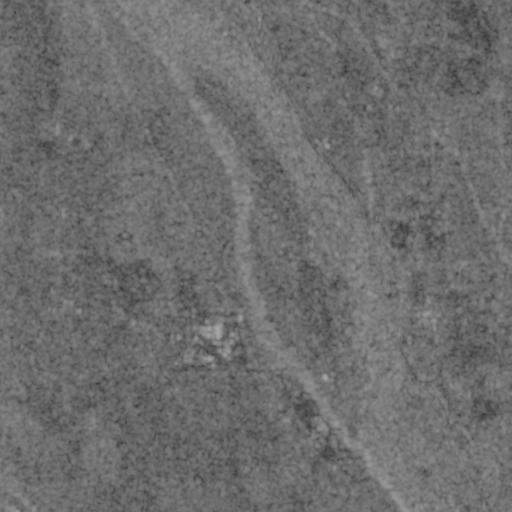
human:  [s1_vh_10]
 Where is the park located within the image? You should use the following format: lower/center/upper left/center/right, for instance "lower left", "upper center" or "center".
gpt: The park is located in the lower right of the image.
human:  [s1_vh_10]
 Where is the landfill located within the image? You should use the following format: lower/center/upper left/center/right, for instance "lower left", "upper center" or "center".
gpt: There is no landfill in the image.

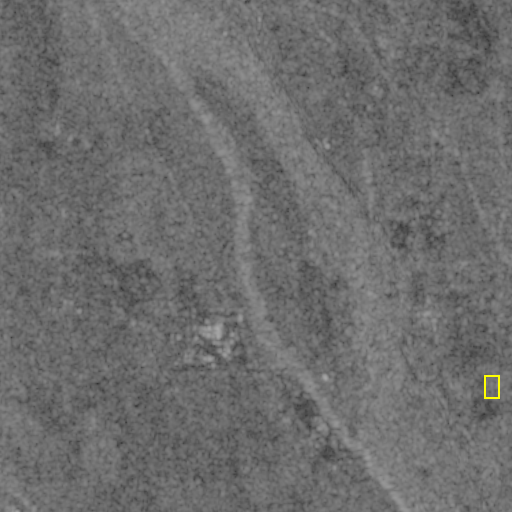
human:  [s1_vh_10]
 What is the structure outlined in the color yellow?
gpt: The structure outlined in yellow is a park.
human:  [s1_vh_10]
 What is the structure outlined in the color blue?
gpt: There is no blue outline.